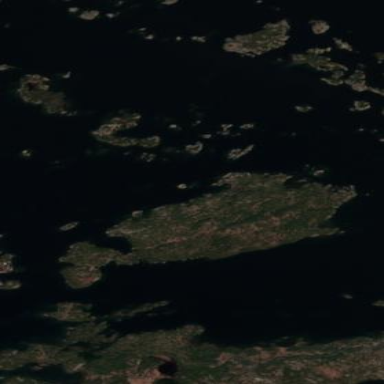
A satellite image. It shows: Island.